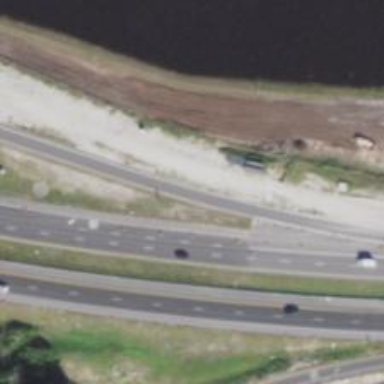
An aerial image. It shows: Parclo junction on motorway link.